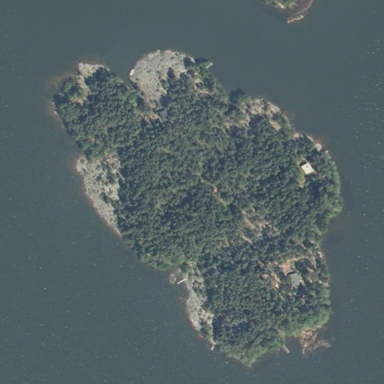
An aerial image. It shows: Islet.